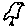
Label: bird